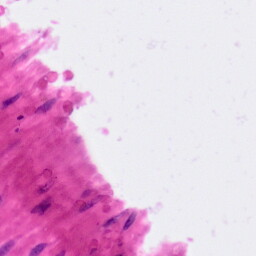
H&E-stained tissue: Pancreatic